Question: I am testing my Android application using Appium framework.
I have an android screen that doesn't have ids for its views (and I don't want to add...), so I thought using Xpath.
This is how the screen looks like in :

I want to get all the relative layouts (marked in red - sixteen items)
I tried the following:
'''
List<WebElement> webElementslist =
mAppDriver.findElementsByXPath("//android.widget.LinearLayout[1]/android.widget.FrameLayout[1]/android.widget.RelativeLayout[1]/android.widget.ViewAnimator[1]/android.widget.FrameLayout[1]/android.widget.RelativeLayout[1]/android.widget.RelativeLayout[1]/android.widget.RelativeLayout[1]/android.widget.ScrollView[1]/android.widget.LinearLayout[1]/android.widget.LinearLayout[1]/android.widget.LinearLayout[2]");
'''
But I didn't get any items.
I searched the web and found the next xpath tutorials, tried more options, but again with no success.
<URL>
<URL>
Would appreciate any help.
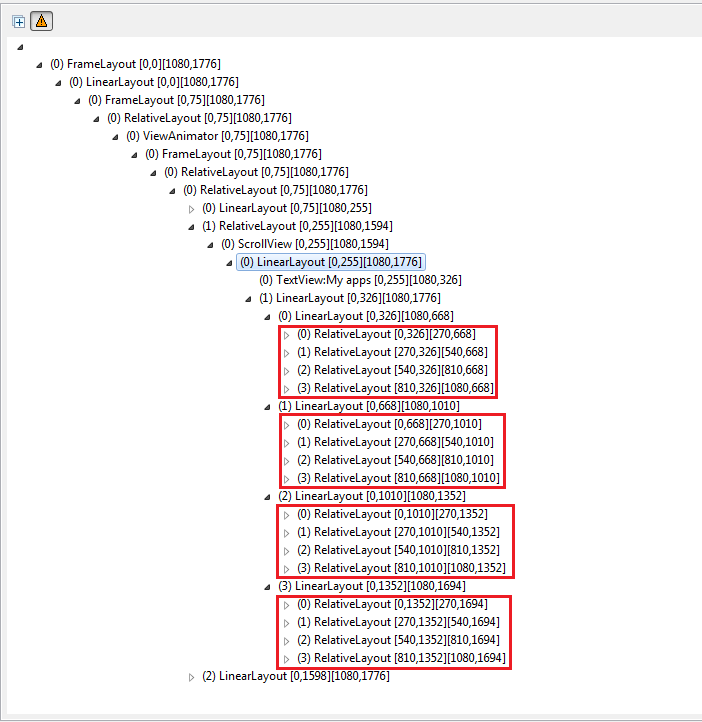
Answer: Right now there's a couple nasty bugs with XPath on android that explain the behaviors you're seeing. They are scheduled to be fixed in the <URL>
1. You can't search by root nodes.. link Unfortunately, this means that a verbose xpath is likely the xpath(pun) to success
2. You sometimes get 240 of an element when you only have 16 link
Ideally, you could look for the resource-id of the 'android.widget.LinearLayout' parent of all 16 'RelativeLayout's and then do something like:
'''
//android.widget.LinearLayout[@resource-id="foo"]/android.widget.RelativeLayout
'''
---
Your verbose solution did not work because you gave one of the layouts a position of '[2]'.
Here it is, fixed:
'''
//android.widget.LinearLayout[1]/android.widget.FrameLayout[1]/android.widget.RelativeLayout[1]/android.widget.ViewAnimator[1]/android.widget.FrameLayout[1]/android.widget.RelativeLayout[1]/android.widget.RelativeLayout[1]/android.widget.RelativeLayout[1]/android.widget.ScrollView[1]/android.widget.LinearLayout[1]/android.widget.LinearLayout[1]/android.widget.LinearLayout/android.widget.RelativeLayout
'''
.... please, please use the first solution.
I'm looking into a solution for your problem using 'UiAutomator' locator strategy, but no answers yet (because '.fromChild()' and '.fromParent()' seem to be broken)